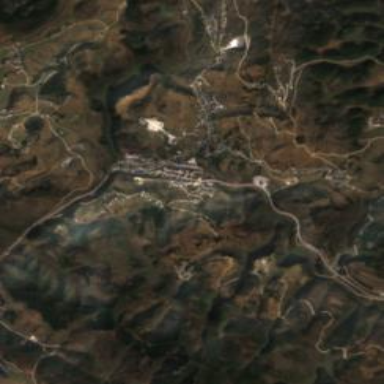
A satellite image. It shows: Ethnic township within town.